Question: For some reason the onPreExecute isn't being called. Code:
'''
protected void onPreExcecute() {
hook.createDialog(ticker);
}
'''
Entire class:
'''
package com.evandarwin.finance;
import java.io.IOException;
import java.io.InputStream;
import java.net.HttpURLConnection;
import java.net.MalformedURLException;
import java.net.URL;
import android.content.Context;
import android.os.AsyncTask;
import android.widget.Toast;
public class GetTicker extends AsyncTask<String, Integer, String>{
private Context ctx;
private String ticker;
private SimpleFinanceActivity hook;
public GetTicker(Context ctx, String ticker, SimpleFinanceActivity hook) {
this.ctx = ctx;
this.ticker = ticker.toUpperCase();
this.hook = hook;
}
protected void onPreExcecute() {
hook.createDialog(ticker);
}
@SuppressWarnings("unused")
@Override
protected String doInBackground(String... params) {
try {
URL url = new URL("http://finance.yahoo.com/d/quotes.csv?s="+ticker+"&f=a");
HttpURLConnection urlConnection = (HttpURLConnection) url.openConnection();
urlConnection.setRequestMethod("GET");
urlConnection.setDoOutput(true);
urlConnection.connect();
InputStream is = urlConnection.getInputStream();
StringBuffer str = new StringBuffer();
int bufferLength = 0; //used to store a temporary size of the buffer
byte[] stream = new byte[1024];
while ( (bufferLength = is.read(stream)) > 0 ) {
str.append(stream);
}
return str.toString();
} catch (MalformedURLException e) {
e.printStackTrace();
} catch (IOException e1) {
e1.printStackTrace();
}
return null;
}
protected void onPostExecute(String result) {
hook.destroyDialog();
Toast.makeText(ctx, result, Toast.LENGTH_LONG).show();
}
}
'''
This is giving me a NullPointerException, I know I've had this problem before but I don't remember what I did to fix it. Please help! :P

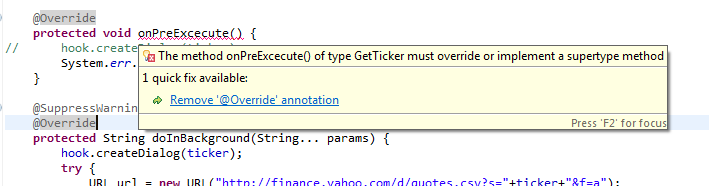
Answer: The reason the '@Override' is causing a problem in Eclipse (and the reason the method isn't being called) is that you have made a typing error.
You are calling it 'onPreExcecute' (note the 'c' after the 'x' shouldn't be there). Correct it to be 'onPreExecute' and use '@Override' for that.